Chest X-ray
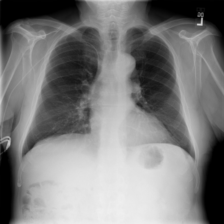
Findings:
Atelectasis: negative
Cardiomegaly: negative
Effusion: negative
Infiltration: negative
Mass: negative
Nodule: negative
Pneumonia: negative
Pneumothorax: negative
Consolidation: negative
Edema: negative
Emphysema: negative
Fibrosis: negative
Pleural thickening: negative
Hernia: negative